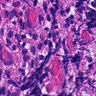
Metastatic tissue present: yes